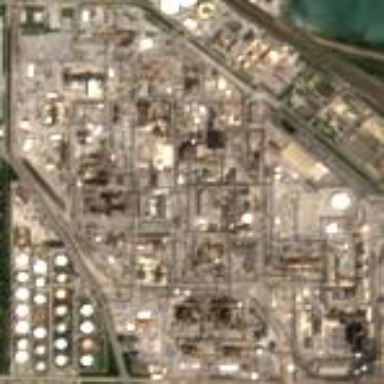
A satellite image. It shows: Industrial area with refinery.